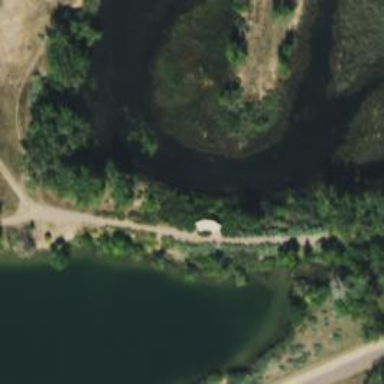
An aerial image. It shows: Bird hide located in leisure land.